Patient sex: F
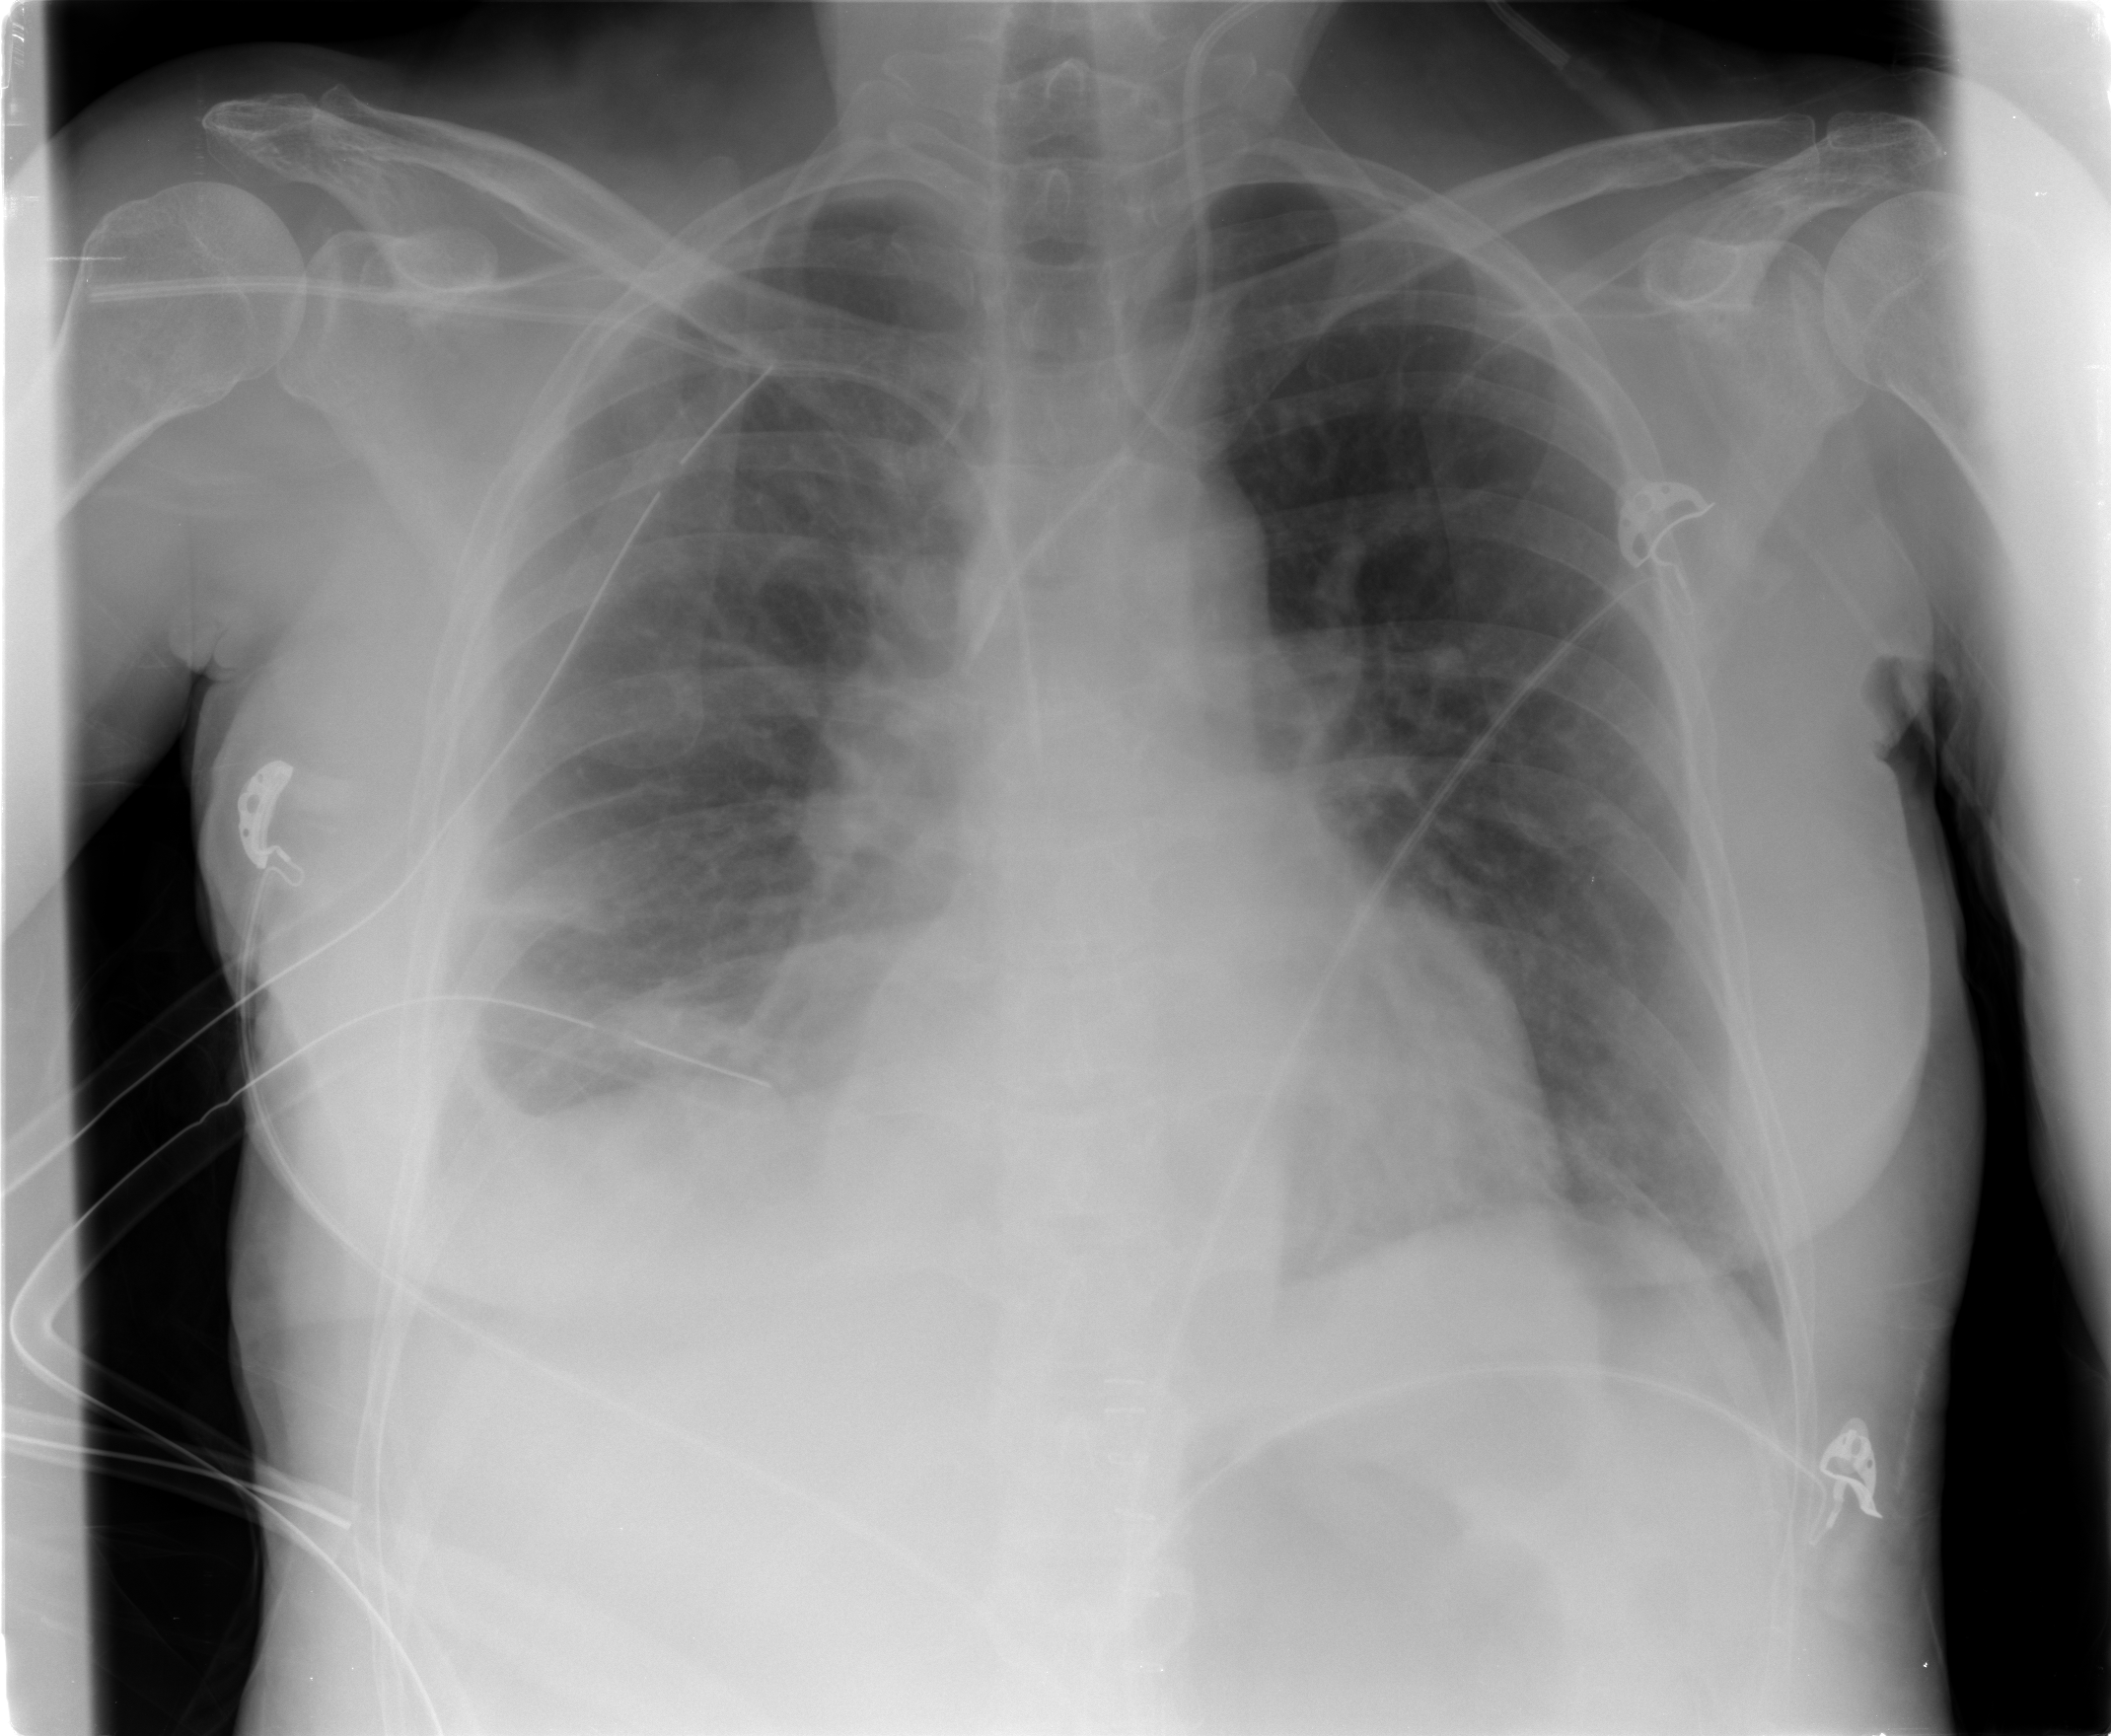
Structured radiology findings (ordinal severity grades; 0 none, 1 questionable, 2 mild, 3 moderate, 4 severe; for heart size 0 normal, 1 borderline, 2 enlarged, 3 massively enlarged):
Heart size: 0
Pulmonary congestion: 2
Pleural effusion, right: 1
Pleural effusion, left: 0
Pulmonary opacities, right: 1
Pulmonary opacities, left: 1
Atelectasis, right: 2
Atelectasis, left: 0